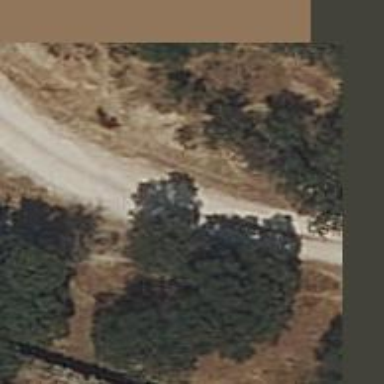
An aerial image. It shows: Dirt track road with grade 4 tracktype.